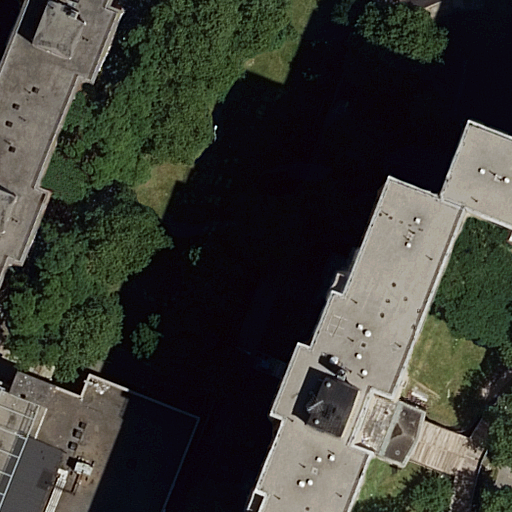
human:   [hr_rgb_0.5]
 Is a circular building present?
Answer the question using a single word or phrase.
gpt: no

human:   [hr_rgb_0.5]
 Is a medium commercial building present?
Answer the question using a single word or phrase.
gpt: no

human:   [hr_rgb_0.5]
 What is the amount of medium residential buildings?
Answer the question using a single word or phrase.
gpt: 0

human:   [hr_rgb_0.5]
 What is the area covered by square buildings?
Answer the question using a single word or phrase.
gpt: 0m2

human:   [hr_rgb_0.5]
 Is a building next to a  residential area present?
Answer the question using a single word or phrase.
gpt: yes

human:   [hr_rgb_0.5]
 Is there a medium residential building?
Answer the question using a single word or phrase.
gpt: no

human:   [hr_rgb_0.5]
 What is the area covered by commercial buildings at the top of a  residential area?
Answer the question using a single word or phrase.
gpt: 0m2

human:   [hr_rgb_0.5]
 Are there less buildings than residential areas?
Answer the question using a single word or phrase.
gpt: no

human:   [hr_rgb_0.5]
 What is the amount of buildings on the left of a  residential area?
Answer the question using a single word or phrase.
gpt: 3

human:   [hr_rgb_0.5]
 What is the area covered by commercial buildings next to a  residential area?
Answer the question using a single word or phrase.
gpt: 0m2

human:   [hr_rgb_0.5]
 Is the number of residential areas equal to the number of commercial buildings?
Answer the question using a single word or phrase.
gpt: no

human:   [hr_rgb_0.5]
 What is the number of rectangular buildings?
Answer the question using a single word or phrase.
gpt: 0

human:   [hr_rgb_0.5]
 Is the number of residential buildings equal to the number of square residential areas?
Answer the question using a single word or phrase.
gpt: no

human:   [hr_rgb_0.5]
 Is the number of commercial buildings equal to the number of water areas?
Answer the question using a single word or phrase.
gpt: yes

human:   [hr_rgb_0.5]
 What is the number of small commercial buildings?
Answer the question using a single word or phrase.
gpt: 0

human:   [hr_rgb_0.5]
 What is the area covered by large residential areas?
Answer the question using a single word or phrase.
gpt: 1030m2

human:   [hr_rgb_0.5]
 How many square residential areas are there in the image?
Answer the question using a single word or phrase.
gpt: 0

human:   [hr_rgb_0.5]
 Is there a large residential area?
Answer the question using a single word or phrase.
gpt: yes

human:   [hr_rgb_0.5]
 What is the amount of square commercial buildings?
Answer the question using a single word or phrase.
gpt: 0

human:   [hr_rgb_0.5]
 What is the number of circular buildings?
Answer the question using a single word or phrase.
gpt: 0

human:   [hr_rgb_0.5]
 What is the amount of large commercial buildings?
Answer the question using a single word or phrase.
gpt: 0

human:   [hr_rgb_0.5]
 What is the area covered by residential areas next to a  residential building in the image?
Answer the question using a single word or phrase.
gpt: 1064m2

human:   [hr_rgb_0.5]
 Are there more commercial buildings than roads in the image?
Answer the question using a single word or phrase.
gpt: no

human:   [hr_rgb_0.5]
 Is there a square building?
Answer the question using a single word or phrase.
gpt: no

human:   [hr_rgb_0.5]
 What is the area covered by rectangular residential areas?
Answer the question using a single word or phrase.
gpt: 1064m2

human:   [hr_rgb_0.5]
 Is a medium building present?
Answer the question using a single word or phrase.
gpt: no

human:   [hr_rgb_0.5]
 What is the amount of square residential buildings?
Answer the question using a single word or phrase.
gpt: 0

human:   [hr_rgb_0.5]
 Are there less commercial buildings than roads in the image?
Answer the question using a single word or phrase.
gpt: no

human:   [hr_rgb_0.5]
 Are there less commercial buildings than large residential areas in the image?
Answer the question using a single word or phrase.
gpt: yes

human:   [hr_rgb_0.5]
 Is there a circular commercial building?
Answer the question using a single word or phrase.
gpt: no

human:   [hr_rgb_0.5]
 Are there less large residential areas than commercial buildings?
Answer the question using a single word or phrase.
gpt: no

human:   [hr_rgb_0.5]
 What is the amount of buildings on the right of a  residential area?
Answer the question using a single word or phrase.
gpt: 3

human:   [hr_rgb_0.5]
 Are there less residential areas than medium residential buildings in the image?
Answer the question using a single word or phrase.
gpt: no

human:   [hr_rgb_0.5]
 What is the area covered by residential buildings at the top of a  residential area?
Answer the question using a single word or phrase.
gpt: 2141m2

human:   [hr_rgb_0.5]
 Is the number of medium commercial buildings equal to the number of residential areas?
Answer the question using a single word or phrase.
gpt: no

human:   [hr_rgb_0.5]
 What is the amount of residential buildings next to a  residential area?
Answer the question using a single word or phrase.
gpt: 2